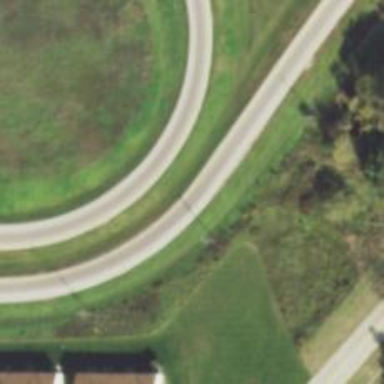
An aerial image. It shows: Trunk link highway.